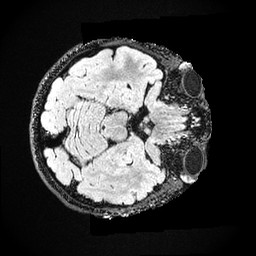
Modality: FLAIR
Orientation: axial
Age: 24
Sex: female
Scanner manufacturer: ge
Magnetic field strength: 3 T
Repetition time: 4.802 s
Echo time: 0.1171 s